Question: i am working on a project that need texts to be stretched with a given sized rectangle.
I tried imagick for this but there some quality losses with it.
For example i have a box with sizes 203x78 (any size), and wrote a text "LOREM IPSUM LOREM" (any text). I want this text to be fully fit my given size 203x78, no matter font-size no matter any other things, just the quality and fully fit with my box.
I cound not find any method better than imagick with that way:
firstly drawing transparent text with a closest font-size to my box (sure more little), and drawing image. After that, resizing it to my box size.
When resizing it, i tried any of filter in imagick.
There is no matter in this way except little sized texts. For eg. font size 20px and my certain box size is bigger than draw about 1-3px on any side.
I mean, 20px drawn text size is 40x18, but my box is 41x20. so resizing it to 41x20 but blurred in any effect and effect value.
So i want to create my text with TCPDF and want to resize text to fit any given size. Fitting must be fully fit both horizontal and vertical, totally stretched.
I chosed PDF because text in PDF in vectoral format and there is no losses while resizing any size.
TCPDF has a horizontal stretch but i could not find any way to stretch with both of sides.
Additional infos:
using ttf files to create a text is required.
transparent png output is required.
horizontal stretch must not be with character spacing,
all behaviors must be the same as vector resizing, JUST LIKE ADOBE ILLUSTRATOR.

Tries:
i used php gd for this but very bad quality than imagick.
i tried to install my server php-cairo but could not do it.
i searched for inkscape to do this, but could not find a way working on command line.
i tried imagick output > inkscape to convert vector, but totally fiasco.
i tried TCPDF output > imagick to resize, but quality fiacso (imagick has no vector resizing capabilty)
Help!
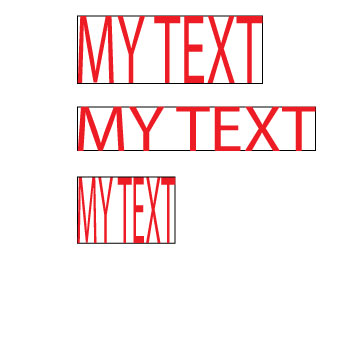
Answer: ImageMagick cannot be used to do that, because it is a "raster image processor". So in anyway, the image is gonna be rasterized before any operation (see <URL>.
I achieved to get something pretty clean with inkscape.
First of all, we'll need a simple svg file containing the text. Such a file can easily generated with PHP or any other language:
'''
<?xml version="1.0" encoding="UTF-8" standalone="no"?>
<svg
xmlns:dc="http://purl.org/dc/elements/1.1/"
xmlns:cc="http://creativecommons.org/ns#"
xmlns:rdf="http://www.w3.org/1999/02/22-rdf-syntax-ns#"
xmlns:svg="http://www.w3.org/2000/svg"
xmlns="http://www.w3.org/2000/svg"
xmlns:sodipodi="http://sodipodi.sourceforge.net/DTD/sodipodi-0.dtd"
version="1.1">
<g>
<text
xml:space="preserve"
style="font-size:40px;
font-style:normal;
font-weight:normal;
line-height:125%;
letter-spacing:0px;
word-spacing:0px;
fill:#000000;
fill-opacity:1;
stroke:none;
font-family:Helvetica"
x="0"
y="0"
sodipodi:linespacing="125%"><tspan
sodipodi:role="line"
x="0"
y="0">Hello World!</tspan></text>
</g>
</svg>
'''
From there, we can easily change the text, font, color... then the following command line do the trick (by adjusting the '-w' and '-h' parameters):
'''
inkscape filename.svg --export-png=filename.png -w800 -h300 --export-area-drawing
'''